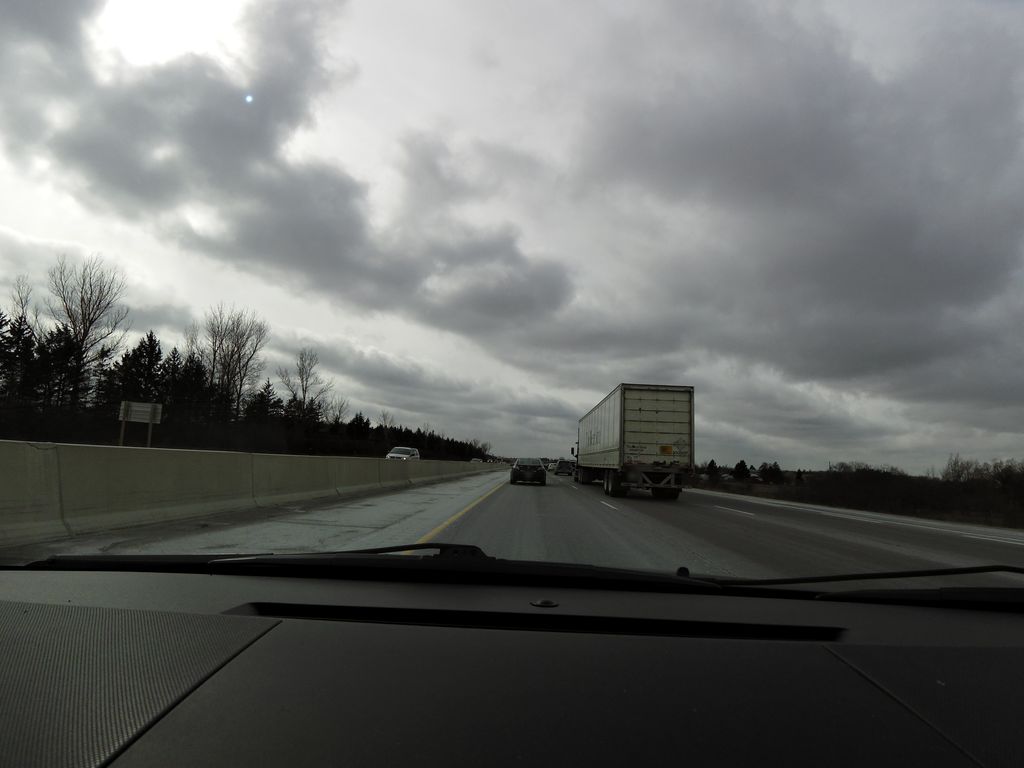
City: kitchener-waterloo